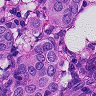
Metastatic tissue present: yes